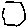
Label: hexagon